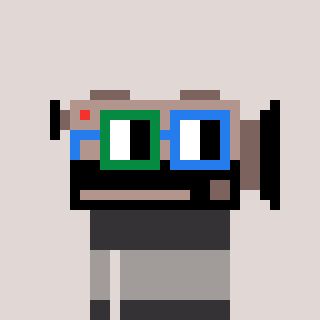
a pixel art character with square green and blue glasses, a camcorder-shaped head and a grayscale-colored body on a warm background